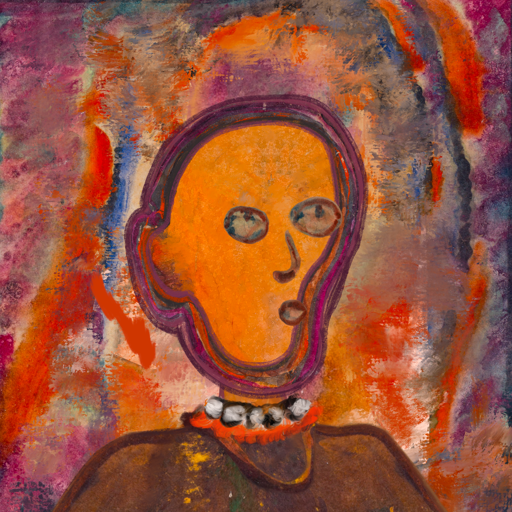
Background: Experience, Head And Neck Side: Hypocrite_w_Hair, Face Side: Orphan, Bust: Comrade, Hair Side: Blank, Head Accessory: Blank, Second Necklace: Comrade, Necklace: An_Impression, Baby: Blank